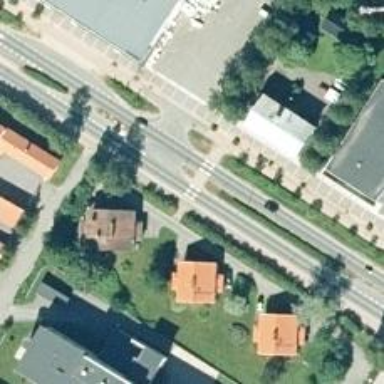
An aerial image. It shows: Asphalt cycleway with uncontrolled crossing. The crossing includes island.